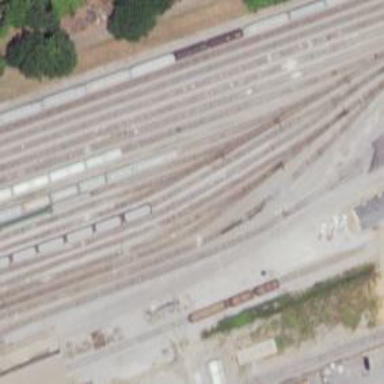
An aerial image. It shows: Railway yard.